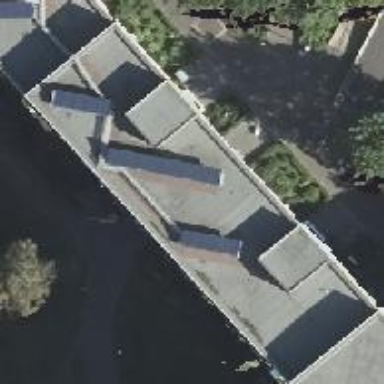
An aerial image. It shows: Residential building with flat roof. The building has white color.